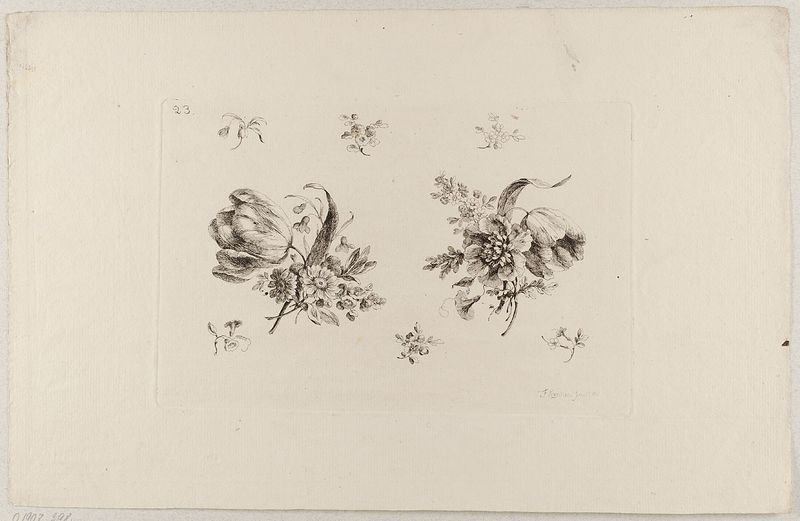
Titel: Zwei kleine Blumensträuße, Blatt 23 aus der Folge 'VI. Cahier de Fleurs Inventes Dessines et Gravees par F. Kirschner au Fosser'
Künstler: Friedrich Kirschner
Standort: Hamburg
Institution: Museum für Kunst und Gewerbe Hamburg
Schlagwörter: blumen, zeichnung, blüten, papier, grafik, graphik, verzierung, fotografie, photographie, tulpe, druckgraphik, druckgrafik, radierung, gebinde, nummeriert, gänseblümchen, miniatur, blumengesteck, schnittblumen, reproduktionen, 23, druckerzeugnisse, blüte, blumenstrauß, ornamentstich, vorlageblätter, papoe, florales motiv